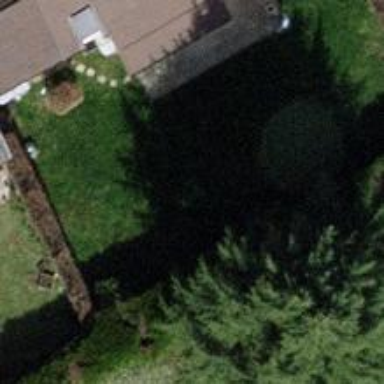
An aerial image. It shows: Garden surrounded by fence.